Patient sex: M
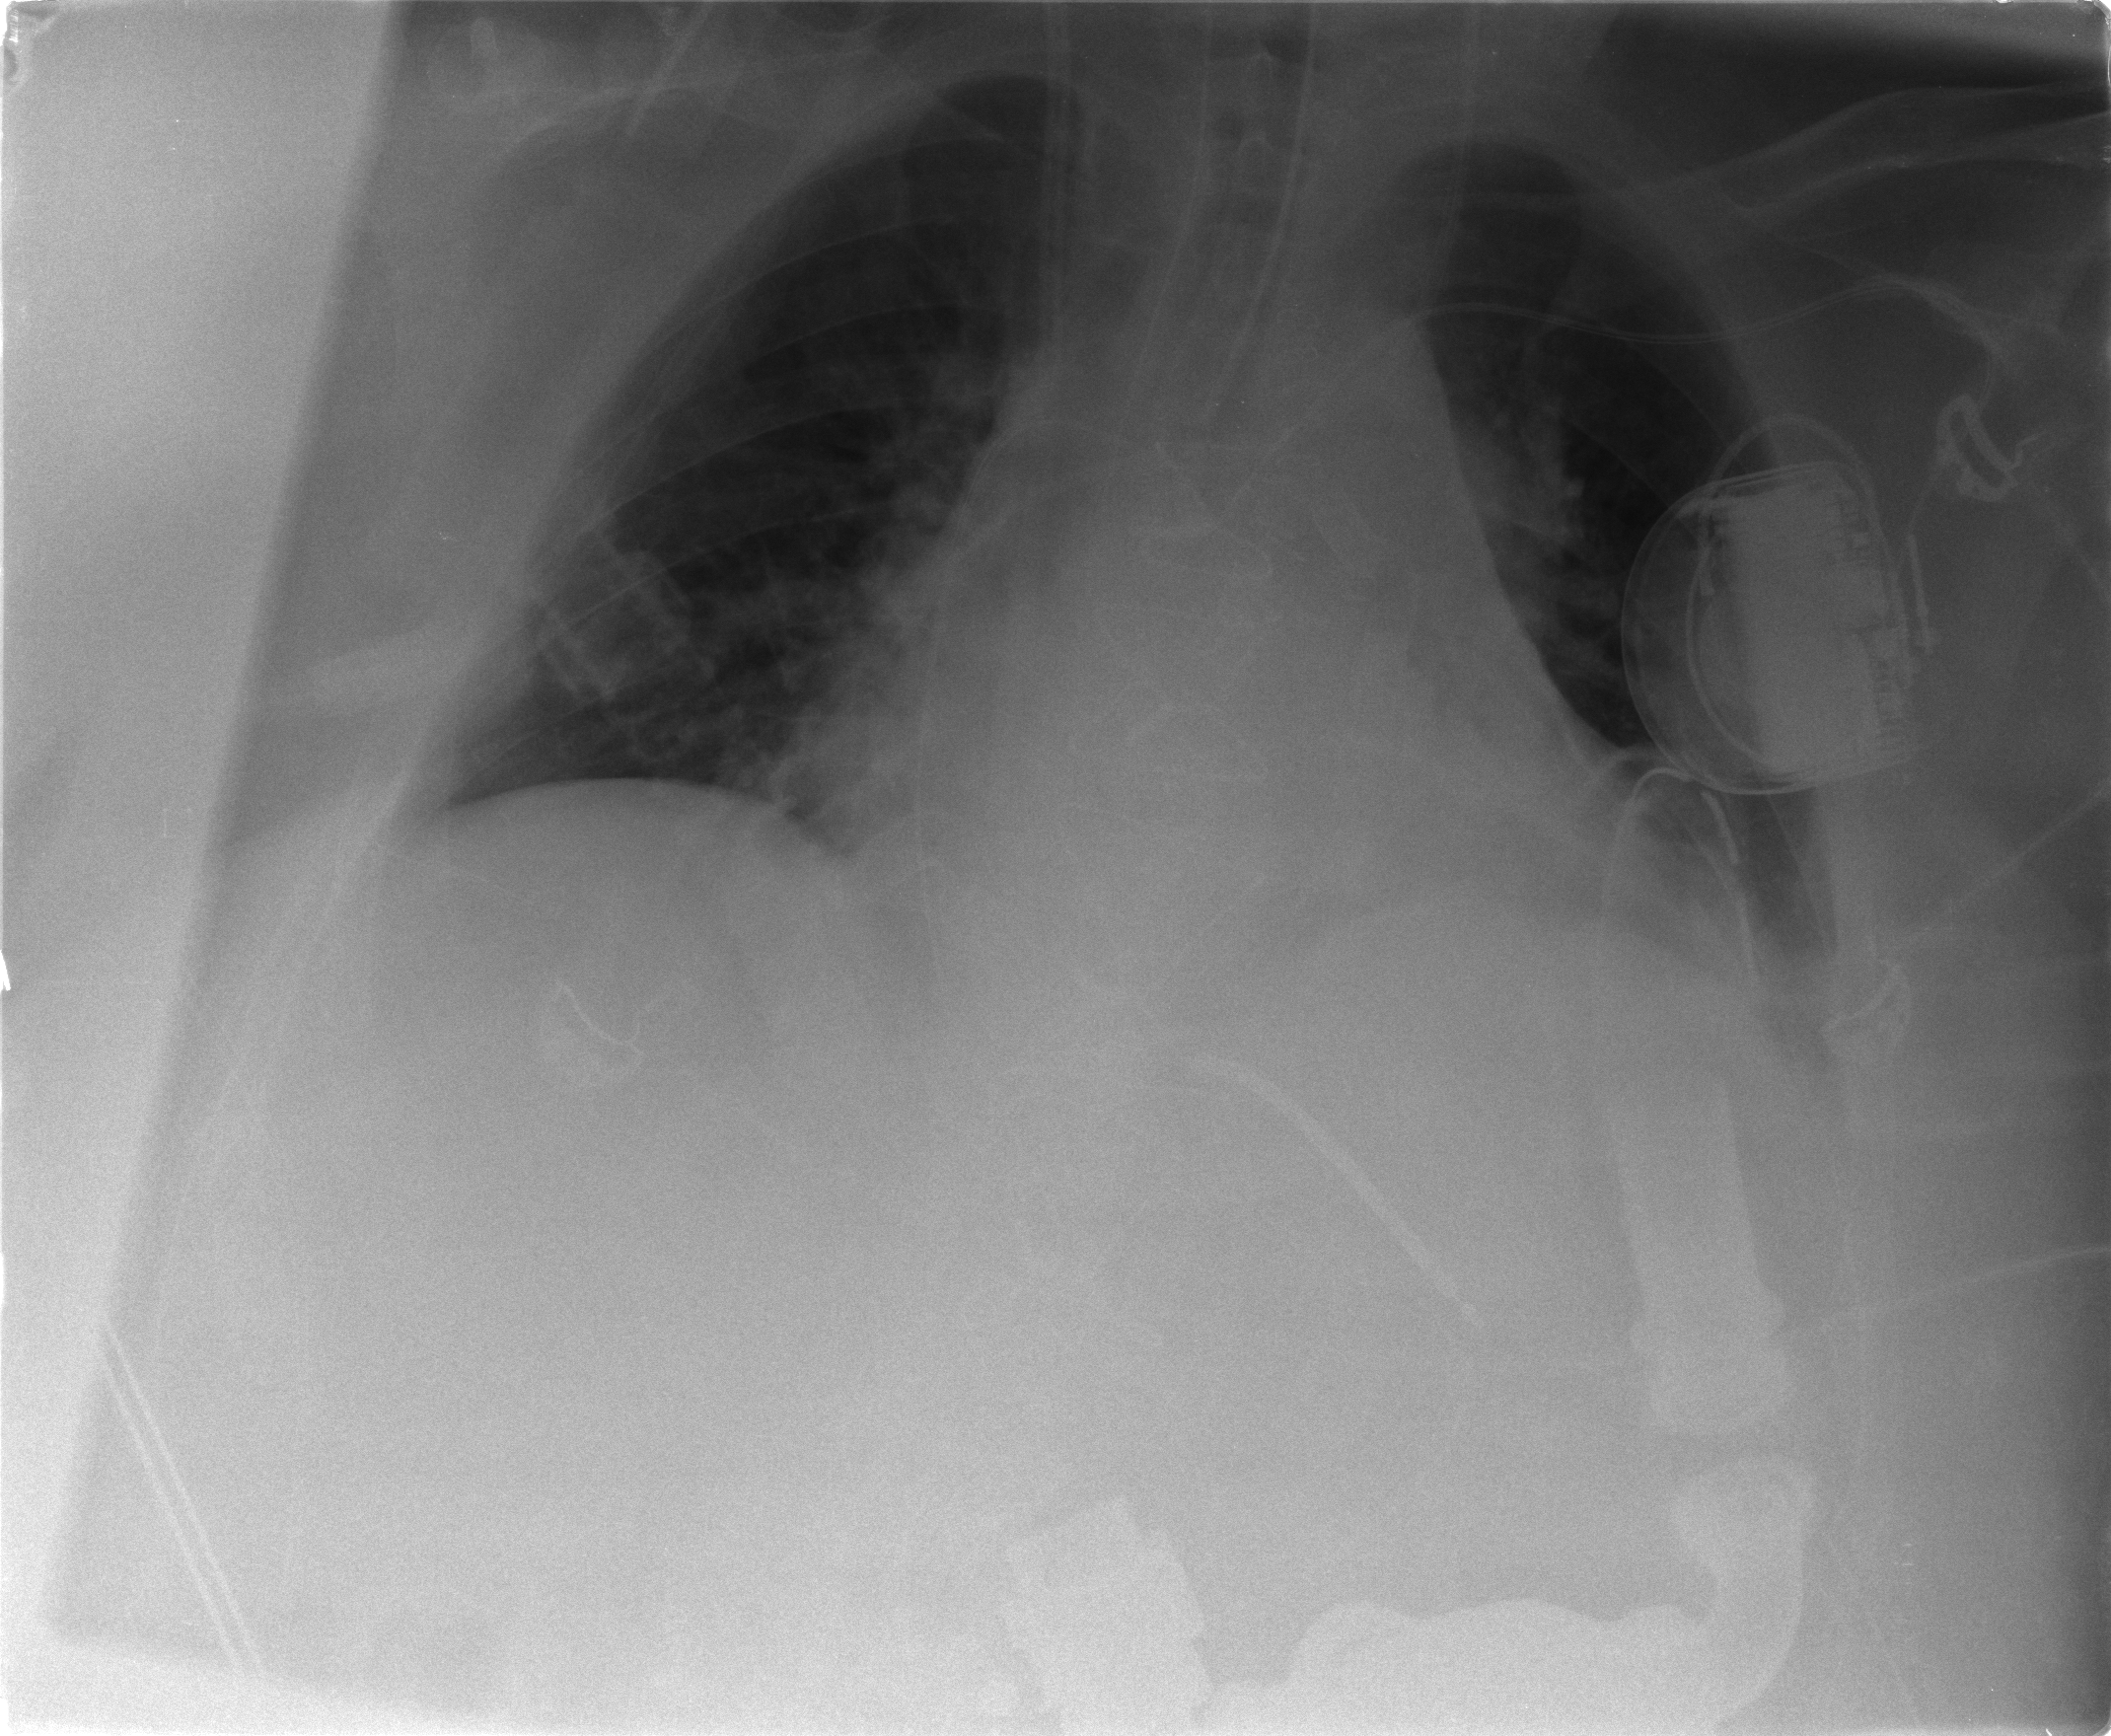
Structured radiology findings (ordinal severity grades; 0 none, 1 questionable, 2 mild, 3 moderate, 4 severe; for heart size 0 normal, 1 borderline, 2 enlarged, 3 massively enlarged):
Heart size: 2
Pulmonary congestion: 0
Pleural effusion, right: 0
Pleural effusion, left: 1
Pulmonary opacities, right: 0
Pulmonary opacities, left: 0
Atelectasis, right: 0
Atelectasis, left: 2